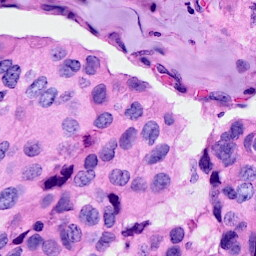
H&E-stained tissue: Breast